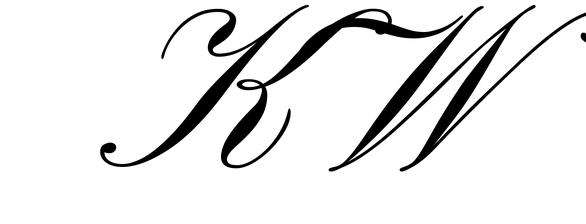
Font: PinyonScript-Regular